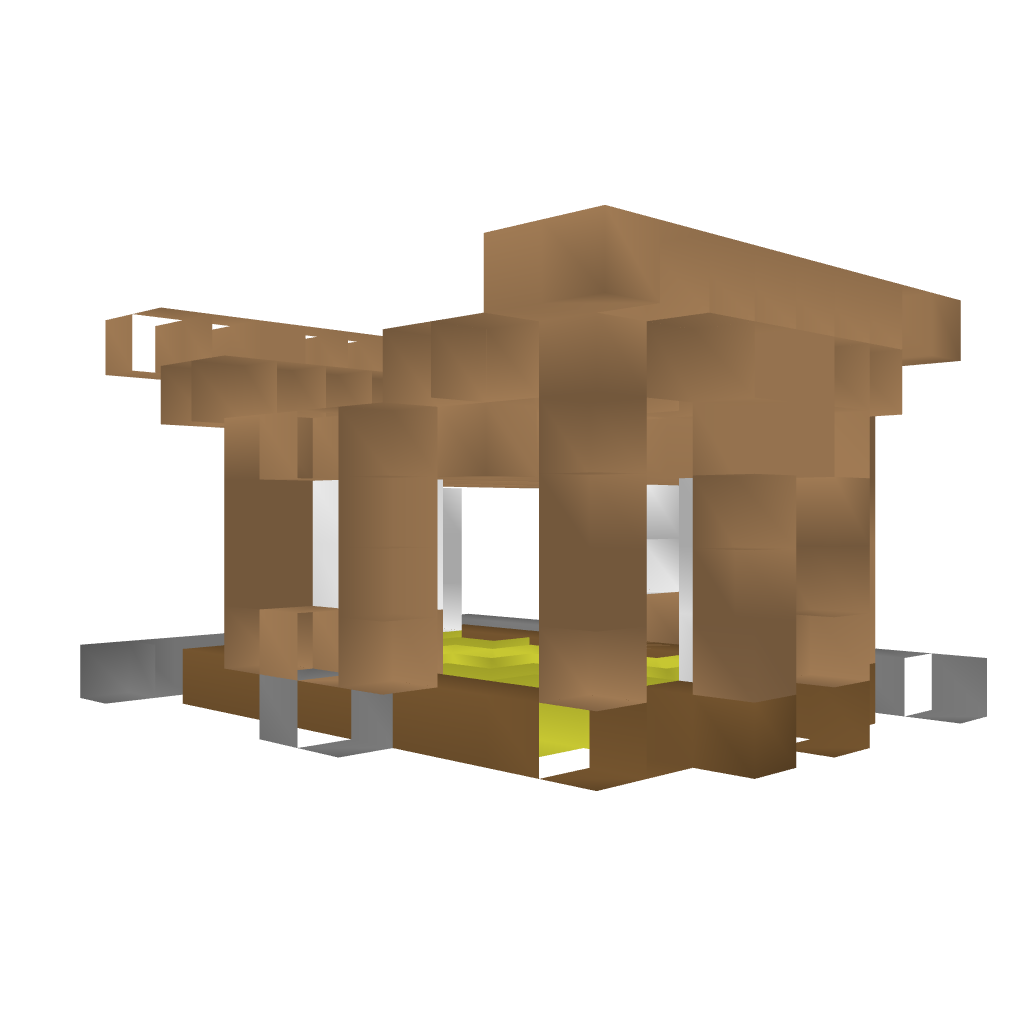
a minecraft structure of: Differnt Modern House bad low quality